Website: ulta-beauty
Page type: billing-address
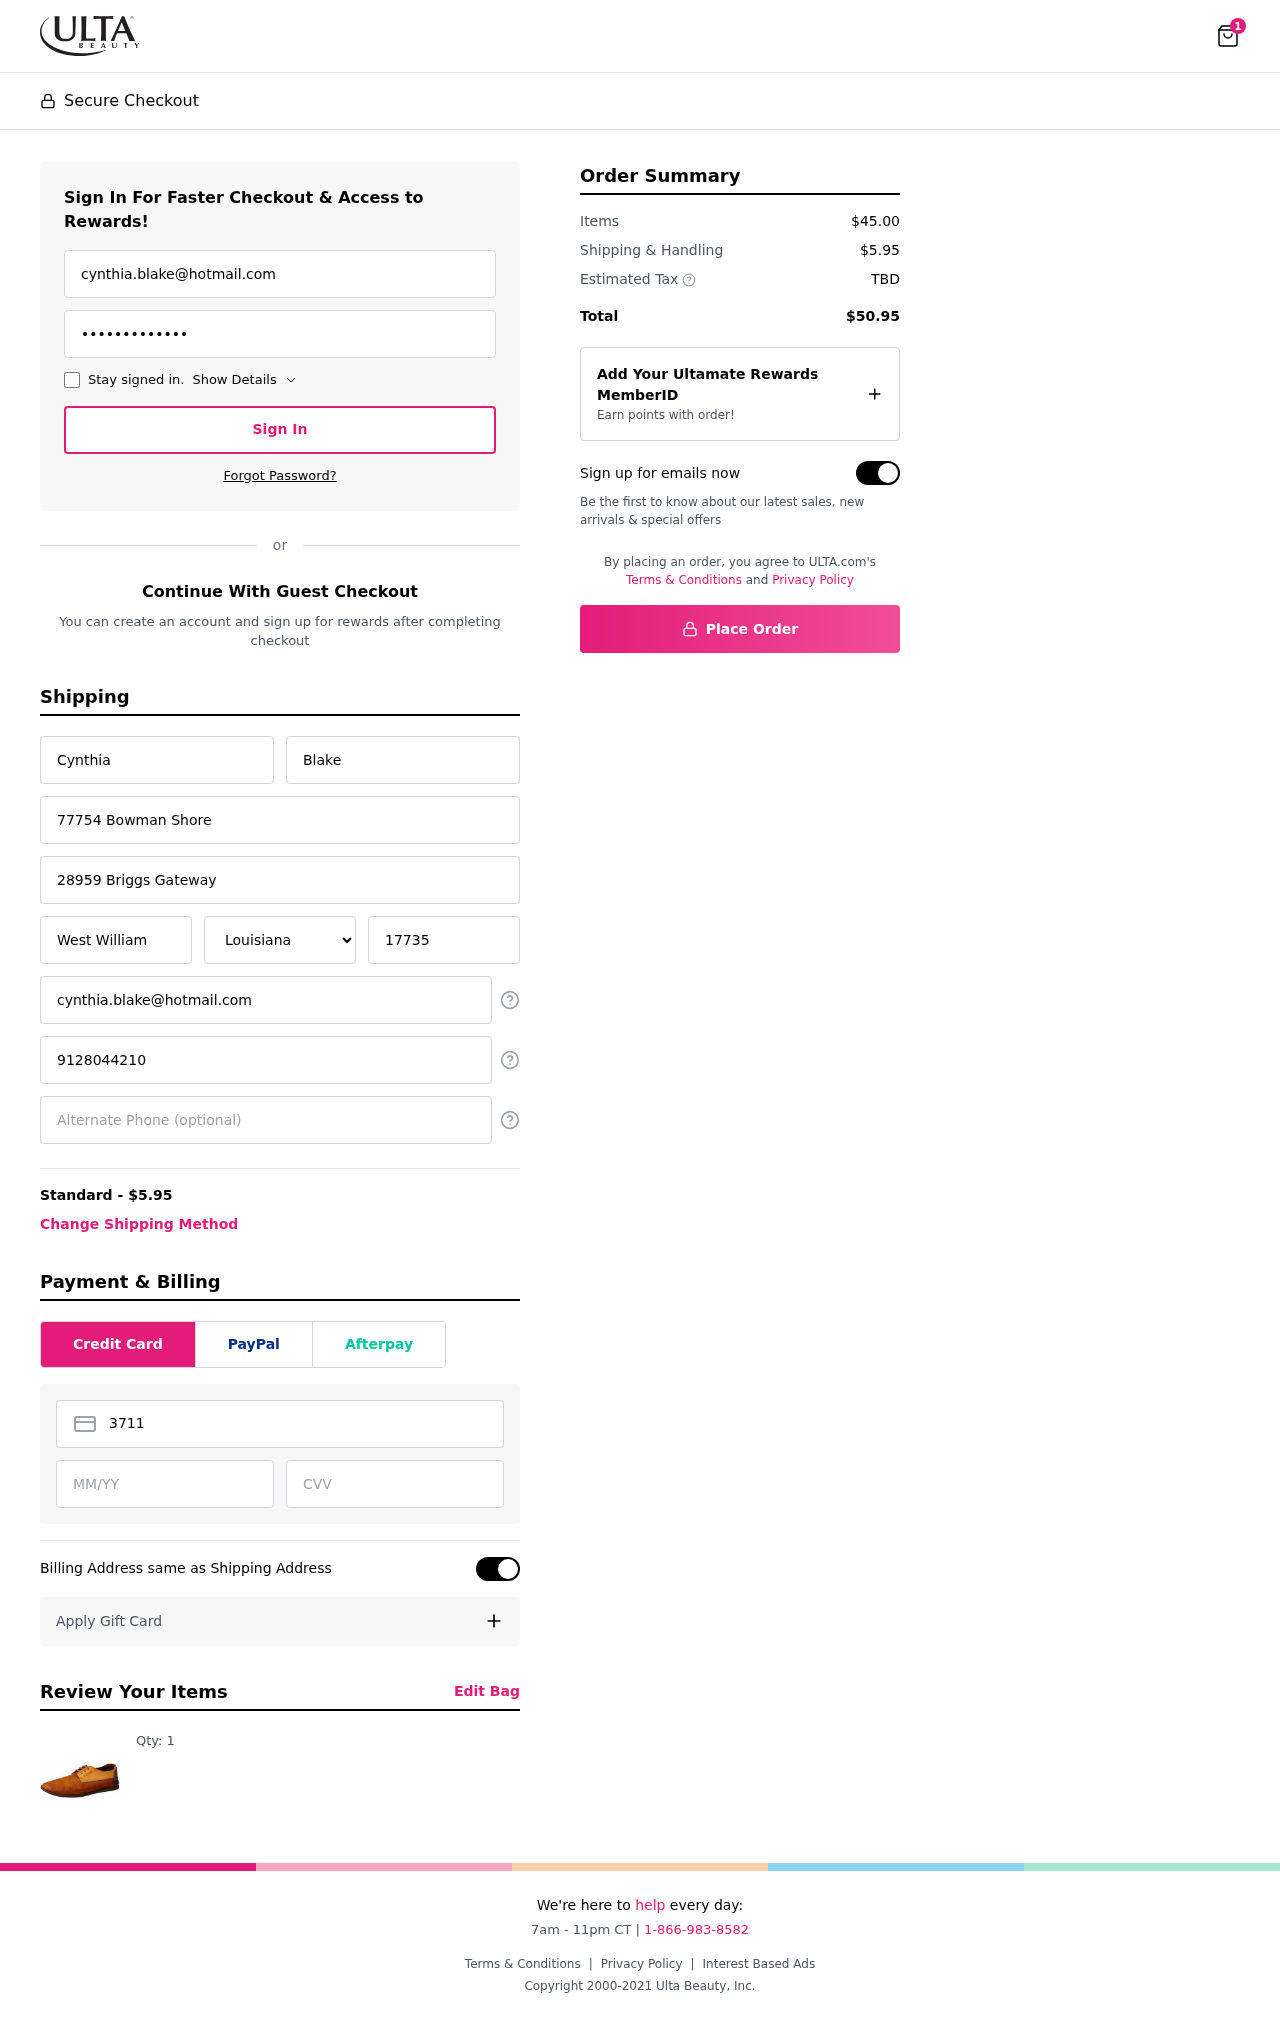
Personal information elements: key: PII_STATE
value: Louisiana
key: PII_EMAIL
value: cynthia.blake@hotmail.com
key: PII_FIRSTNAME
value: Cynthia
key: PII_LASTNAME
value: Blake
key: PII_STREET
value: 77754 Bowman Shore
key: PII_STREET2
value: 28959 Briggs Gateway
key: PII_CITY
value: West William
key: PII_POSTCODE
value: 17735
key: PII_PHONE
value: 9128044210
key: PII_CARD_NUMBER
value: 3711 0042 4970 316
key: PII_CARD_EXPIRY
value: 09/30
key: PII_CARD_CVV
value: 0150
Product elements: key: PRODUCT1_QUANTITY
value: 1
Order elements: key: ORDER_NUM_ITEMS
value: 1
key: ORDER_SHIPPING_COST
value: $5.95
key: ORDER_SUBTOTAL
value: $45.00
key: ORDER_TOTAL
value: $50.95